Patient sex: M
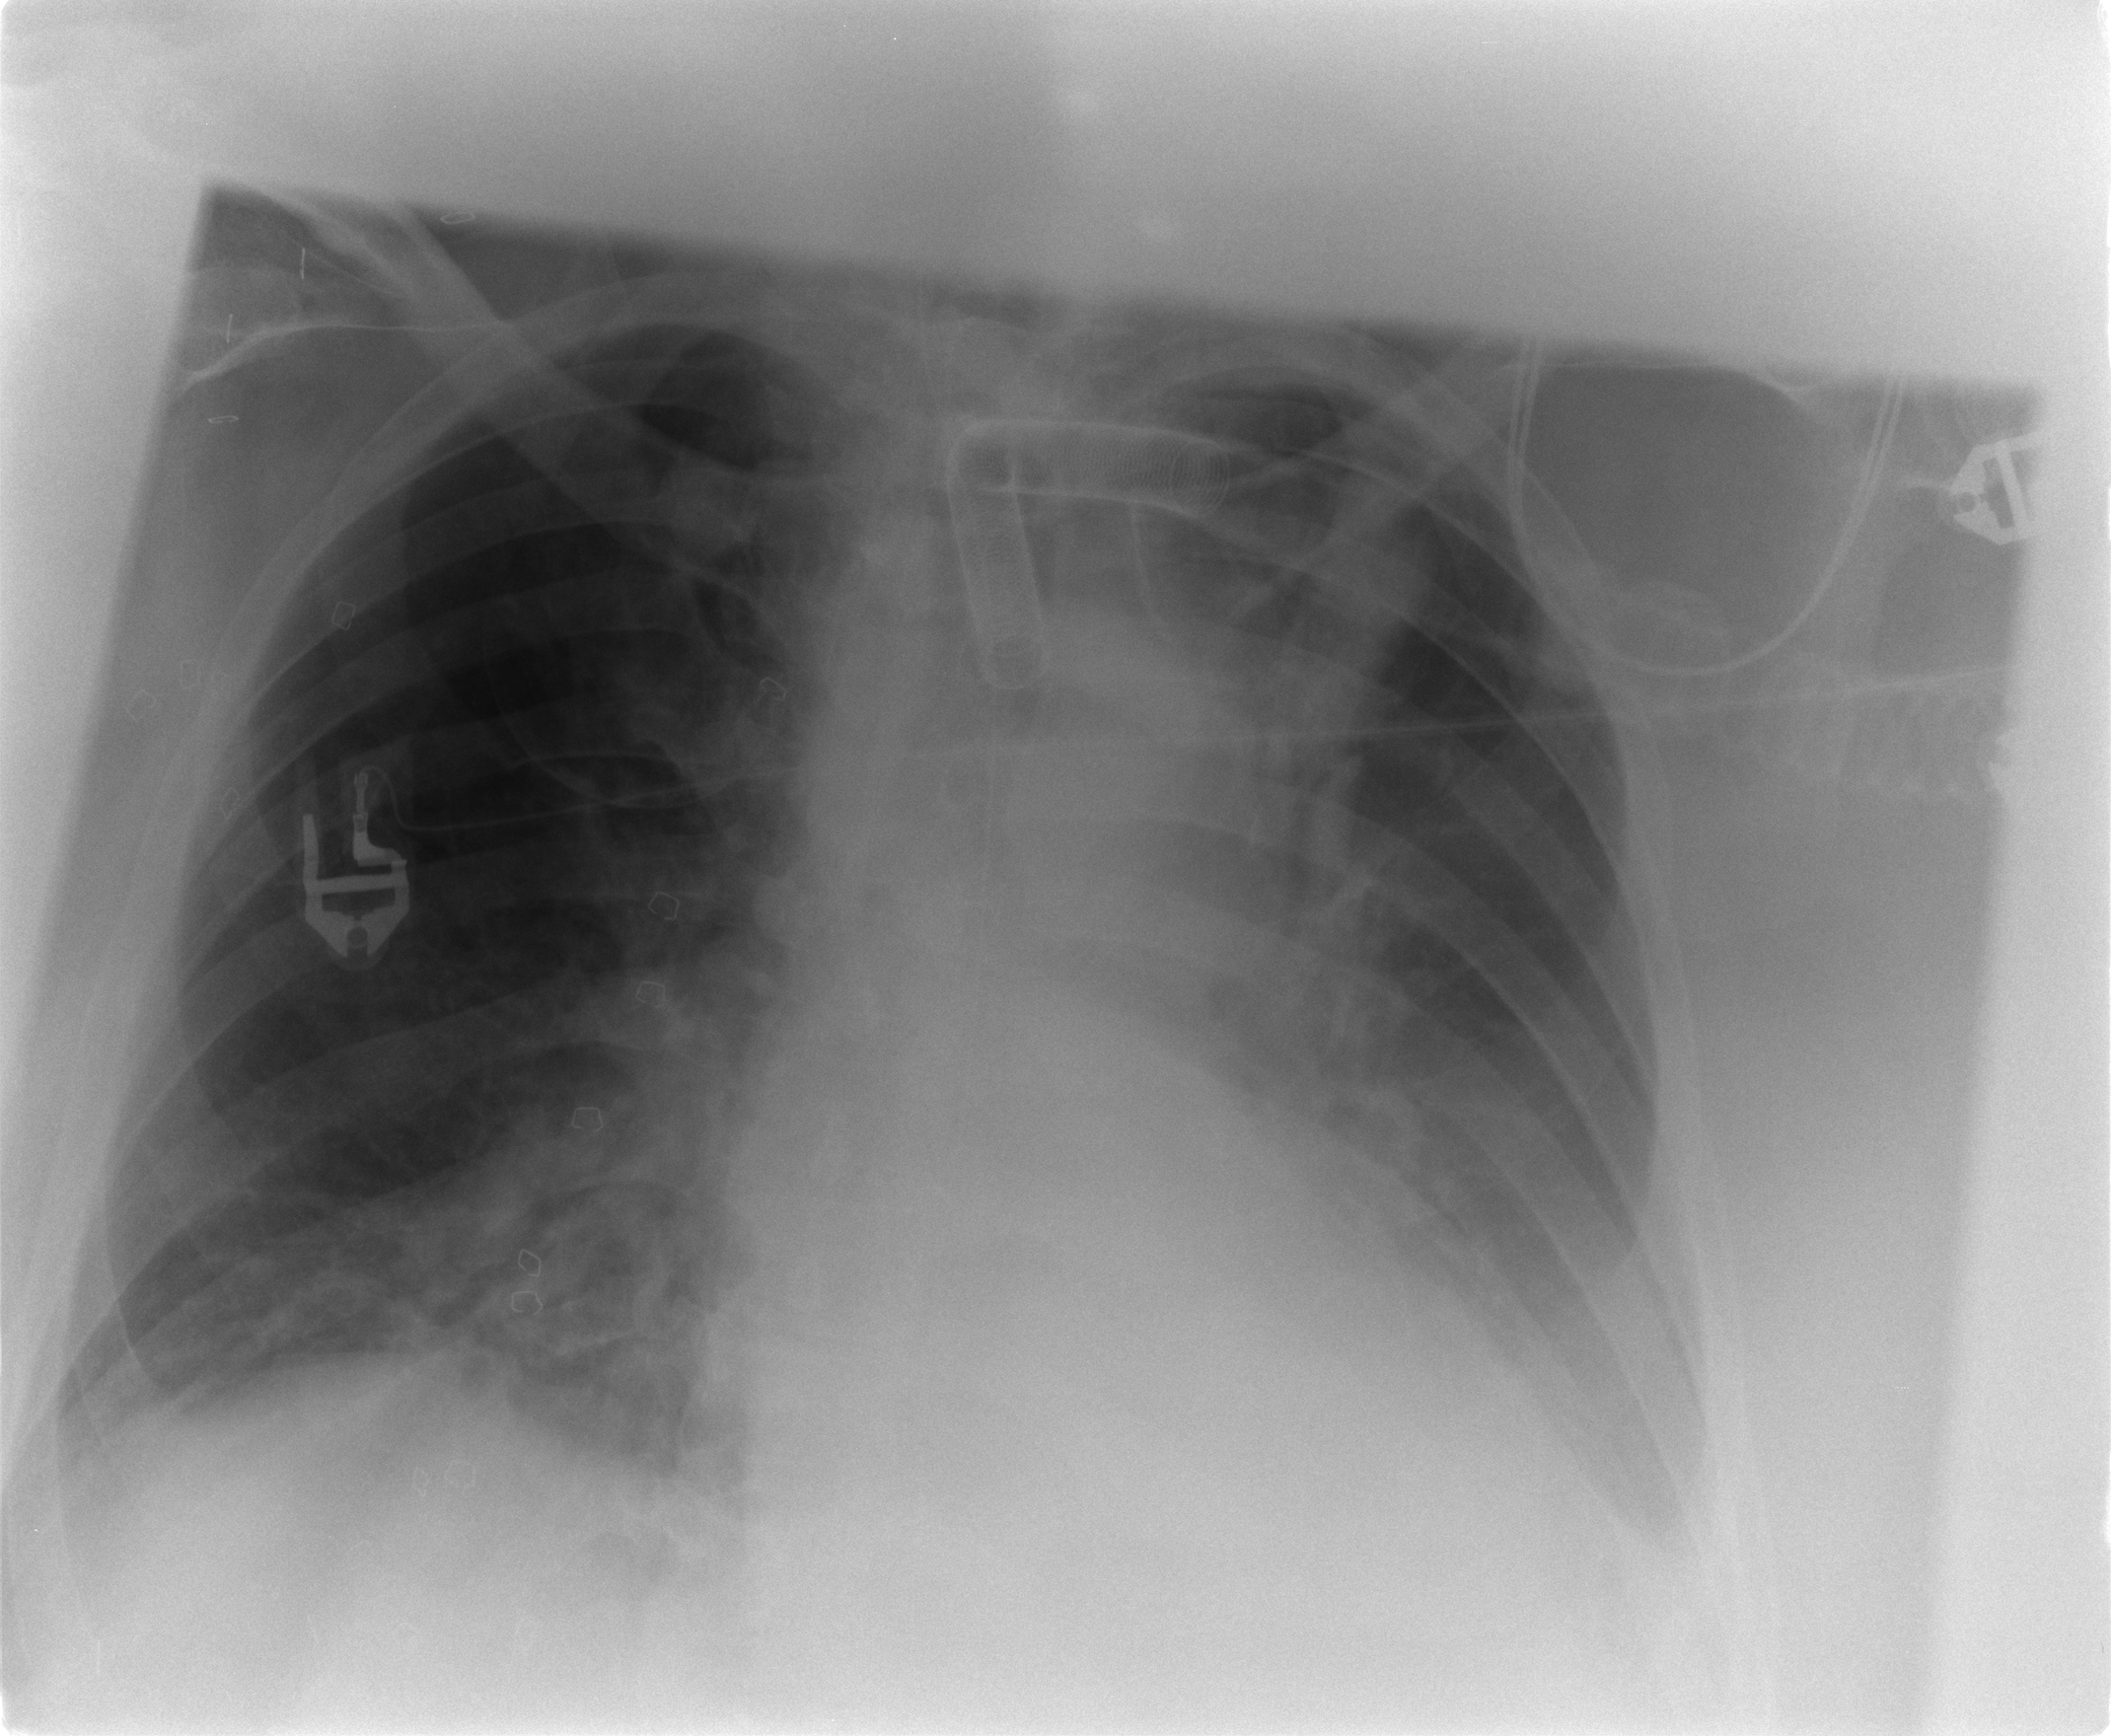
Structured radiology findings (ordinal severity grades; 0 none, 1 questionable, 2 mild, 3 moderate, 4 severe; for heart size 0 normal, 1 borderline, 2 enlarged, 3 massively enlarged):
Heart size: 2
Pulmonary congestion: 3
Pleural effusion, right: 2
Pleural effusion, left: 3
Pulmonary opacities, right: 2
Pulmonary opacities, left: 2
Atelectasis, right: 2
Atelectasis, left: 3